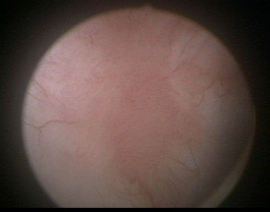
Modality: WLC
Class: Malignant
Subclass: HighGradePapillary
Lesion: L1
Stage: Ta
Morphology: Papillary
Bladder cancer association: Yes